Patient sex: F
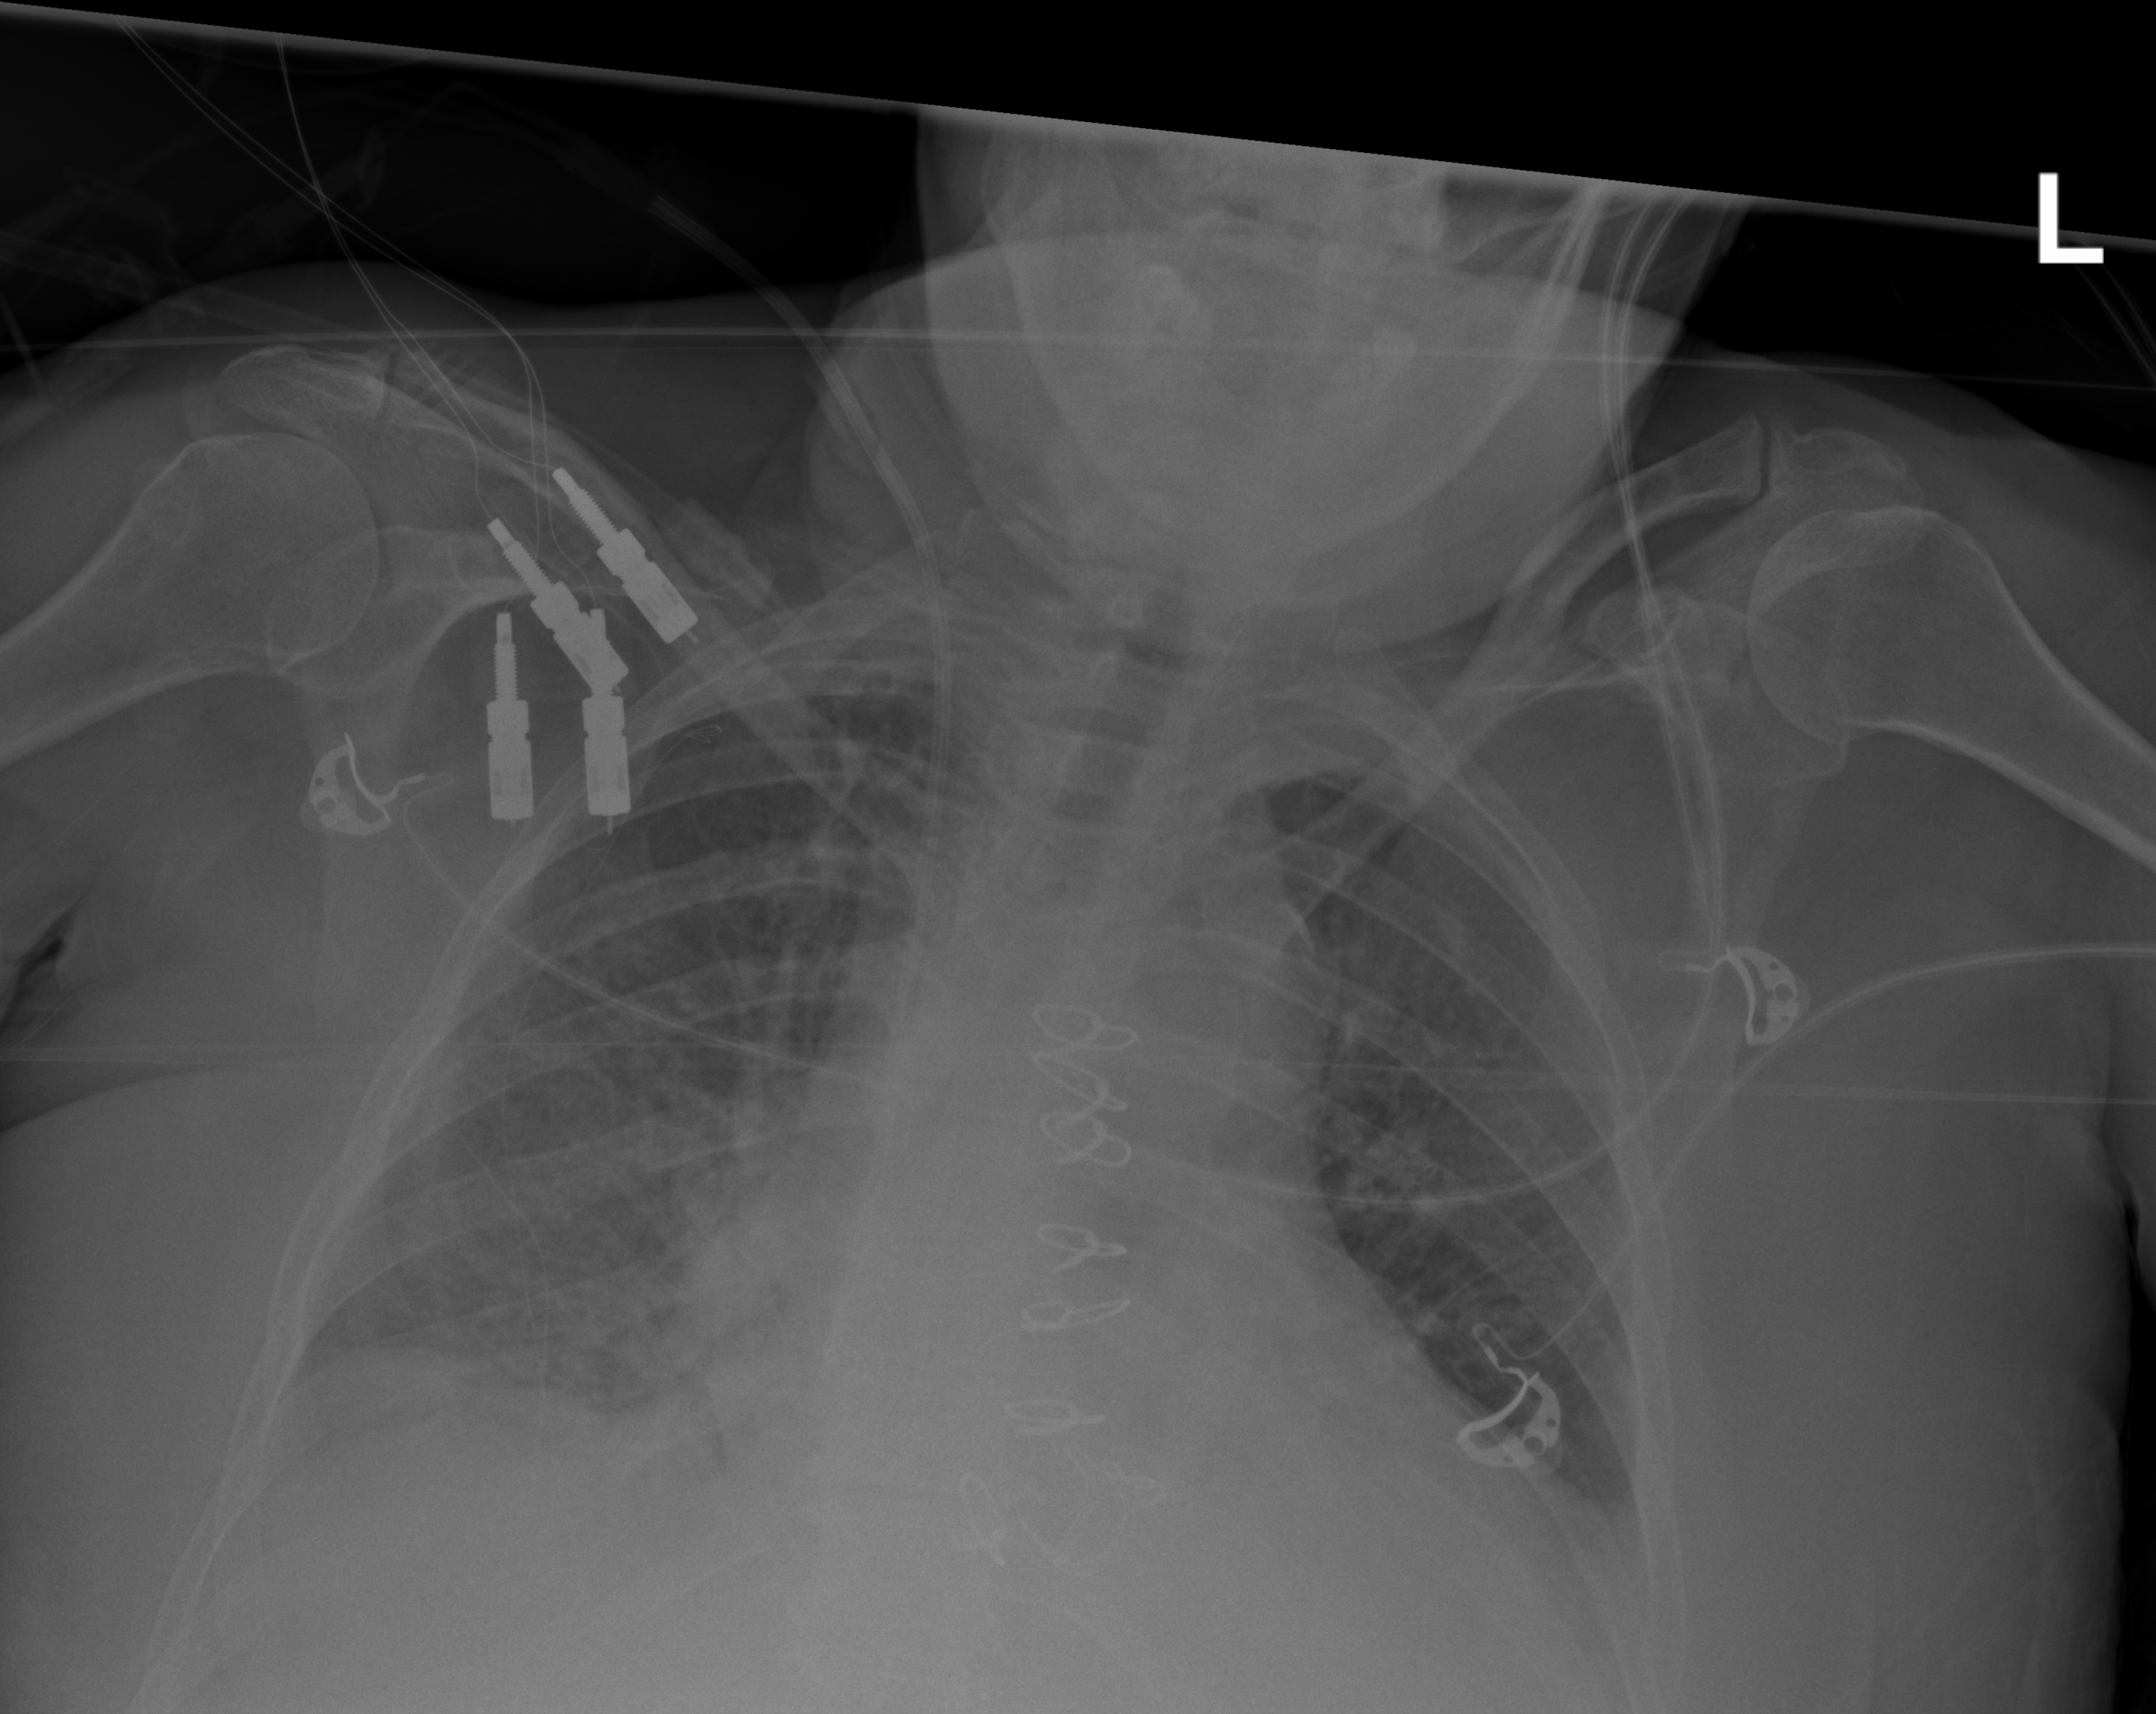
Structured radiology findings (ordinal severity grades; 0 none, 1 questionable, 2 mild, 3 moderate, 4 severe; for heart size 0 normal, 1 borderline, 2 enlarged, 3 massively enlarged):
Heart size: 1
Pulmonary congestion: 3
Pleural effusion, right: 2
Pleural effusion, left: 2
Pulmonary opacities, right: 1
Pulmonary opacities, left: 0
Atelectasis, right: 2
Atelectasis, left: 2